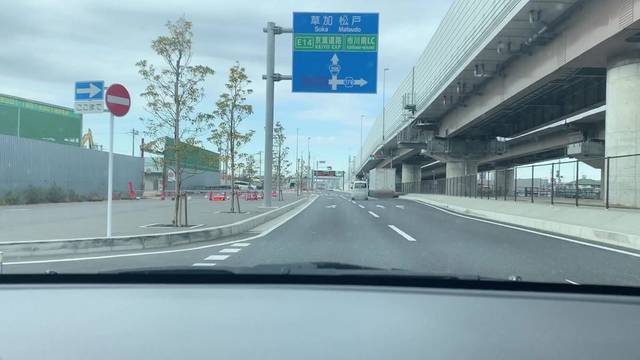
Region: Japan
Coordinates: 35.693, 139.941